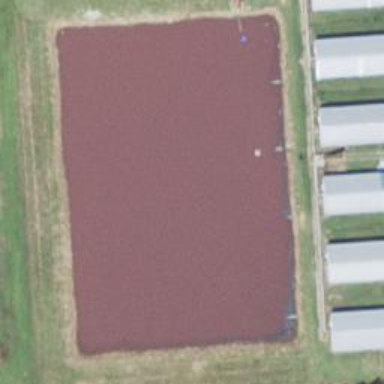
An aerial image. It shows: Basin for wastewater treatment with natural water resources.